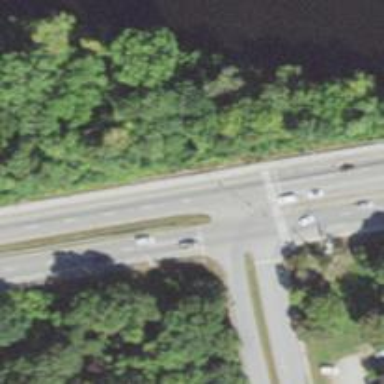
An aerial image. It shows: Trunk link highway.